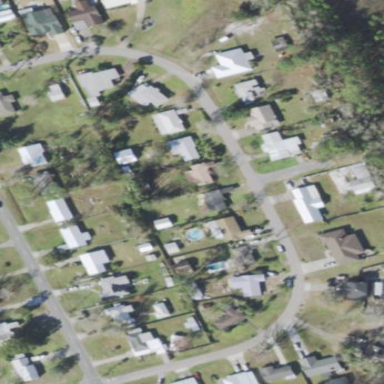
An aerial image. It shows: Residential area composed of single-family homes.